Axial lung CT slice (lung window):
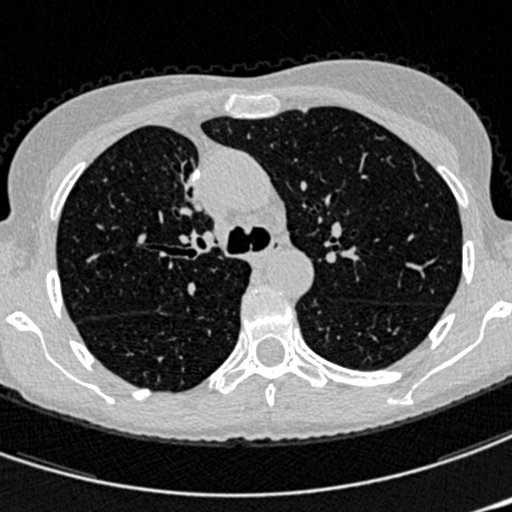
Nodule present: no